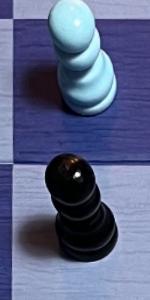
Label: Pawn_Black